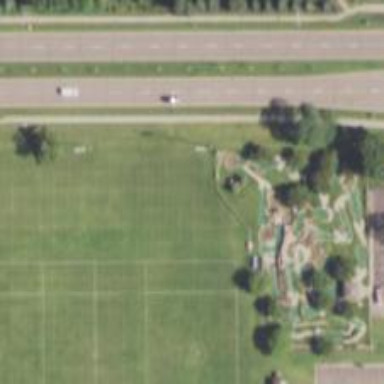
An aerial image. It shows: Miniature golf leisure land.